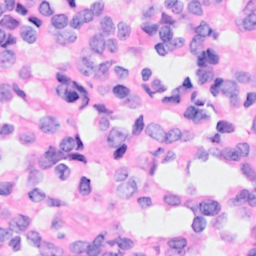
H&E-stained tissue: Breast